Question: What is the measurement shown in the image?
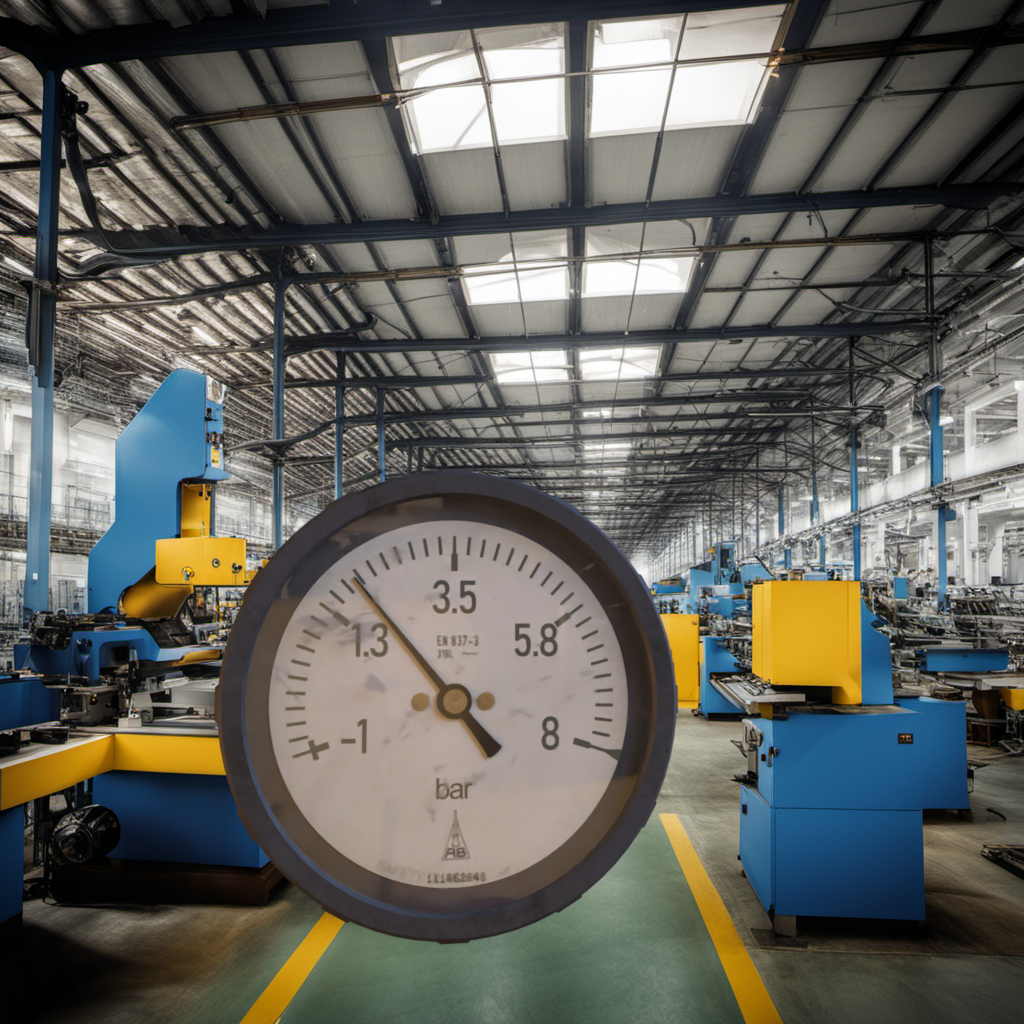
Answer: The result is 1.9
Question: What is the value range of this measurement?
Answer: The range is from -1 to 8
Question: What is the minimum and maximum value of this measurement?
Answer: The minimum value is -1 and the maximum value is 8